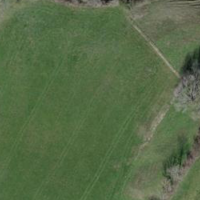
EUNIS habitat code: 24
Species observed at this site:
Pseudochorthippus parallelus
Chorthippus biguttulus